Question: Some extensions' popup windows don't fit nicely into the page. If I can zoom out on the popup window, I can use it as normal, but there's no apparent way to do this.
Example screenshot:
you can see that the popup window extends below the visible portion of the screen. There's a button on the bottom that says "record tab" which I can't manage to click.
My chrome build:
'''
Version 52.0.2743.116 (64-bit)
Platform 8350.68.0 (Official Build) stable-channel orco
Firmware Google_Orco.5216.362.7
'''
All this is with my page zoom set to 100% and font-size set to medium in the 'about://settings' menu.
Adjusting the page zoom to 75% in 'about://settings' fixed it for about 30 seconds but the popup soon reverted back to its original zoom level.
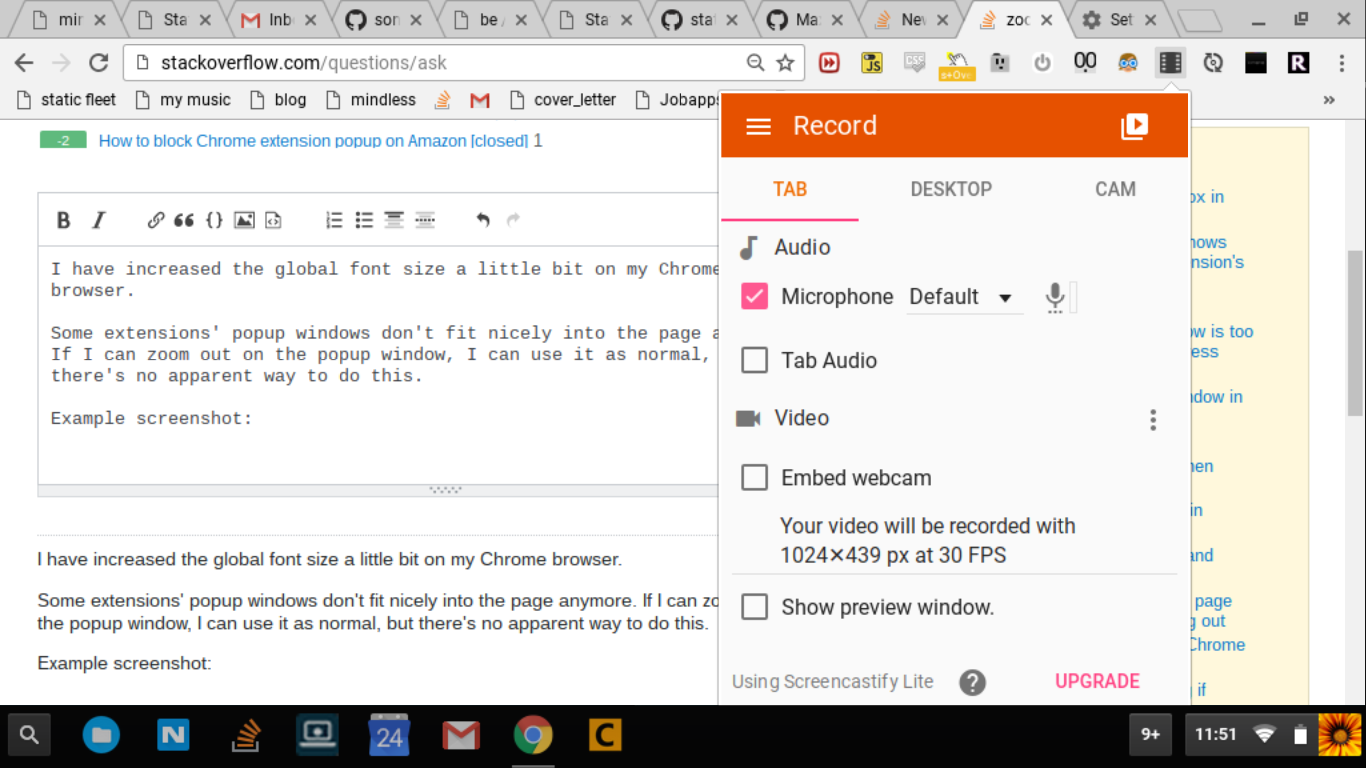
Answer: The accepted answer mentions going to the extension's options page to reset the zoom, but many extensions don't have/need an options page.
If that is the case:
1. Open the popup
2. Right-click and "Inspect"
3. A "Developer Tools" window should open, and in the title bar it should say the name and path of the popup html file, like this: chrome-extension://[the extension ID, a long string of random letters]/popup.html
4. Open that long address in a new tab, and it should show the normal popup content. (Instead of typing out the extension id manually, it can be copy/pasted from chrome://extensions with "Developer mode" on.)
5. Reset the zoom there to the default 100% (ctrl+0), as most extension developers will design and test assuming 100%.
The key point here is, , which is why zooming the "options" page works. Any page beginning within 'chrome-extension://[the extension ID]' will have the same zoom as and affect the zoom of all the other pages.
For example, my extension's popup has a question mark icon that navigates to a separate help.html page still within the popup, and the zoom there affects the main popup.html zoom as well.
This also applies to webpages. Zoom is maintained over all pages from the same domain. If you zoom from 125% to 150% on one stackoverflow.com question, a different stackoverflow.com question in another tab will also zoom to 150%.